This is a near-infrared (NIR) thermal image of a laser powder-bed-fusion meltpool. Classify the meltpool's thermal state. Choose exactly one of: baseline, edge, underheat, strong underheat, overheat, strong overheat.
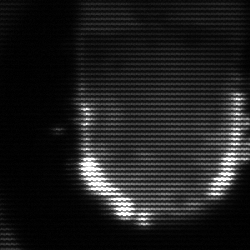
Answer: baseline